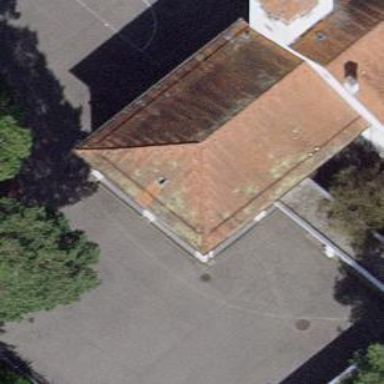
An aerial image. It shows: School building.